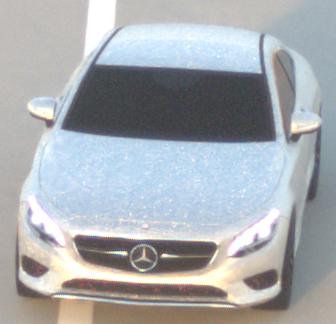
Make: Mercedes-Benz
Model: S 400 Coupé
Detailed model: S-Class (217) Coupé
Model produced from: 2015/10
Model produced until: 2017/09
Doors: 2
Color: white
Road condition: dry road
Daytime: sunrise or sunset
Contrast: medium contrast